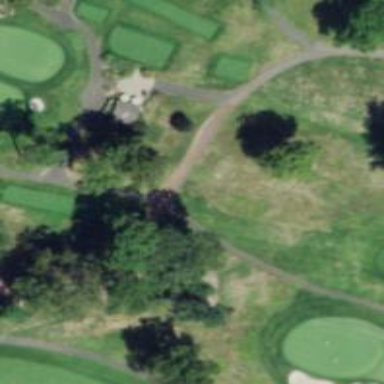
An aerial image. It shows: Path used for both walking and golf.